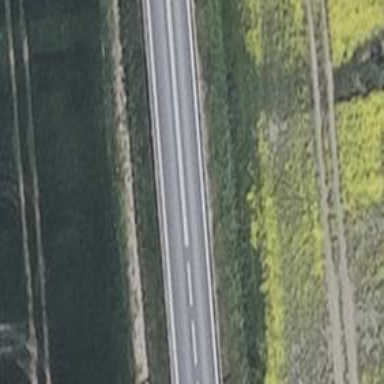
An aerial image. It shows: Asphalt road classified as primary highway.